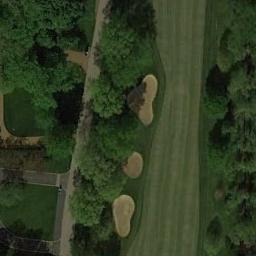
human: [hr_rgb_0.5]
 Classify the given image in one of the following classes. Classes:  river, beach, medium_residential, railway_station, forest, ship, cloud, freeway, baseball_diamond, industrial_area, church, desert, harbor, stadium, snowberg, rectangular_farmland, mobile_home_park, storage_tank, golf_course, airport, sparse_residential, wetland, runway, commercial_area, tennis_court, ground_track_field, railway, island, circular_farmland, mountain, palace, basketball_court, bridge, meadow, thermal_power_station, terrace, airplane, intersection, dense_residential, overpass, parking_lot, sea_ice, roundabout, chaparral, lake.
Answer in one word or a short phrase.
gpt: golf_course